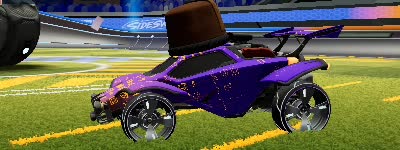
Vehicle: octane